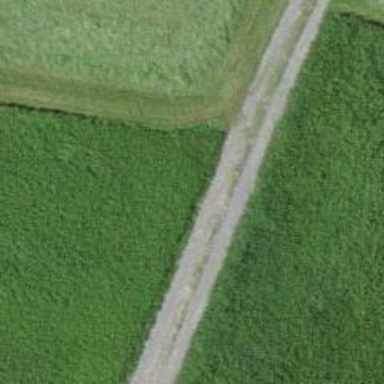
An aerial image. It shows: Compacted track road with grade3 tracktype.